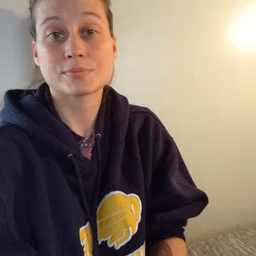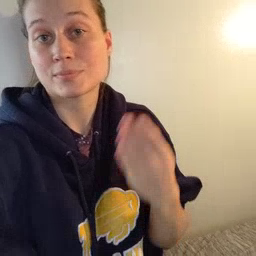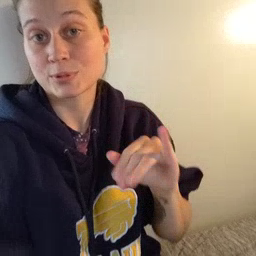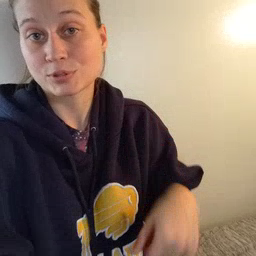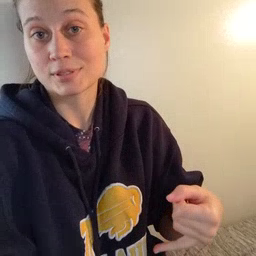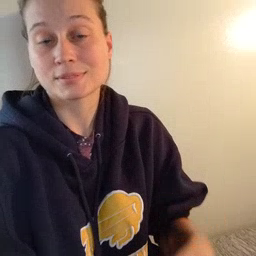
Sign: jeans